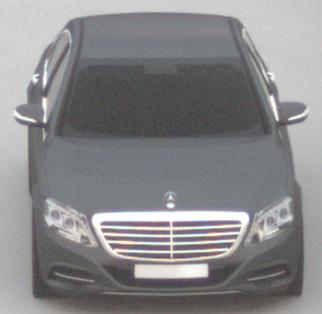
Make: Mercedes-Benz
Model: S 400 HYBRID
Detailed model: S-Class (222) Limousine
Model produced from: 2013/05
Model produced until: 2015/04
Doors: 4
Color: gray
Road condition: dry road
Daytime: sunrise or sunset
Contrast: low contrast